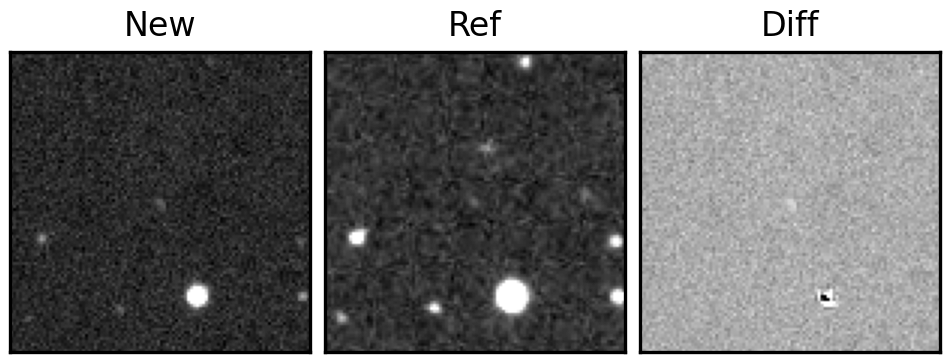
Label: real